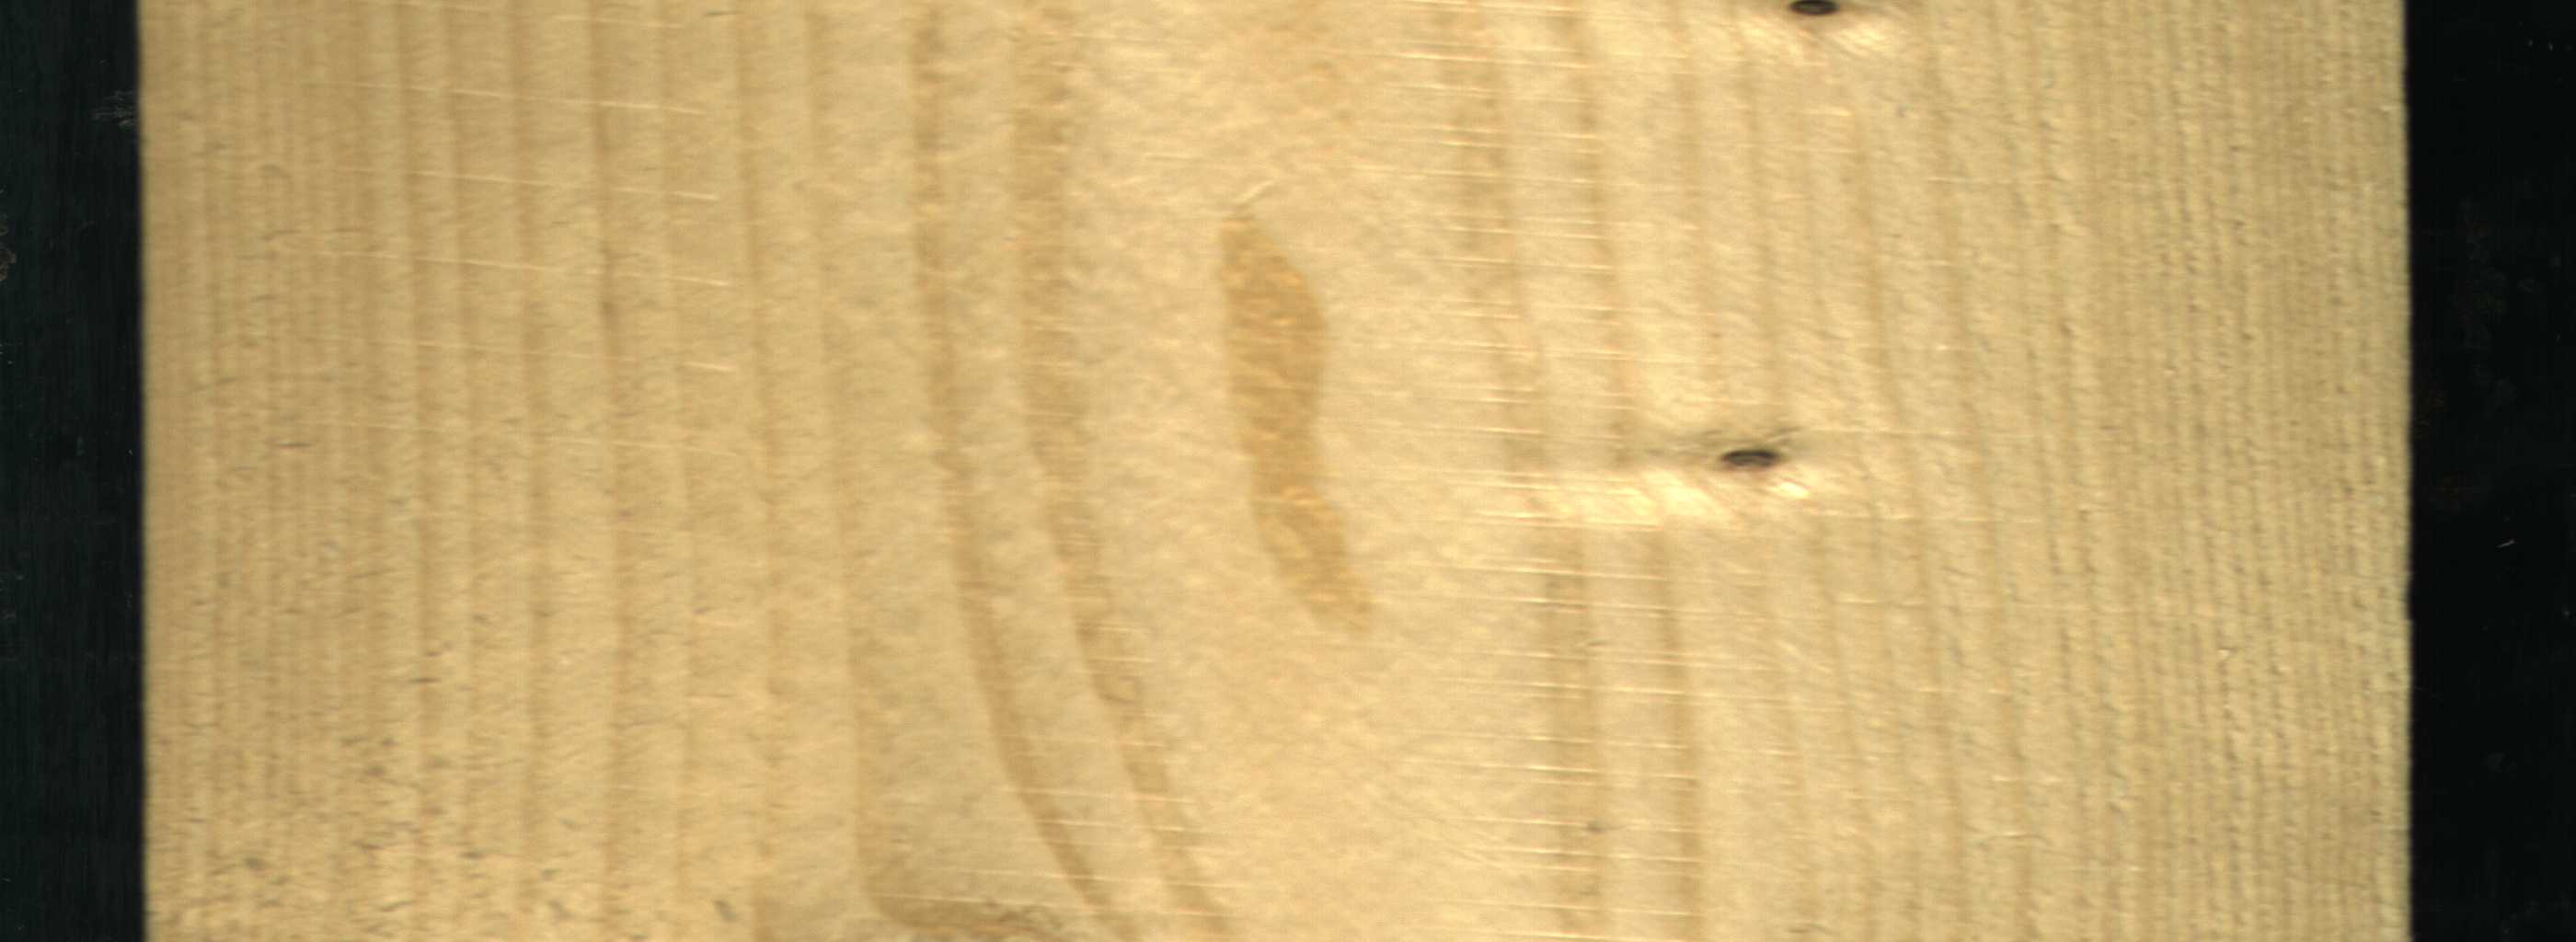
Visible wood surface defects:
Dead_Knot
Live_Knot